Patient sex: F
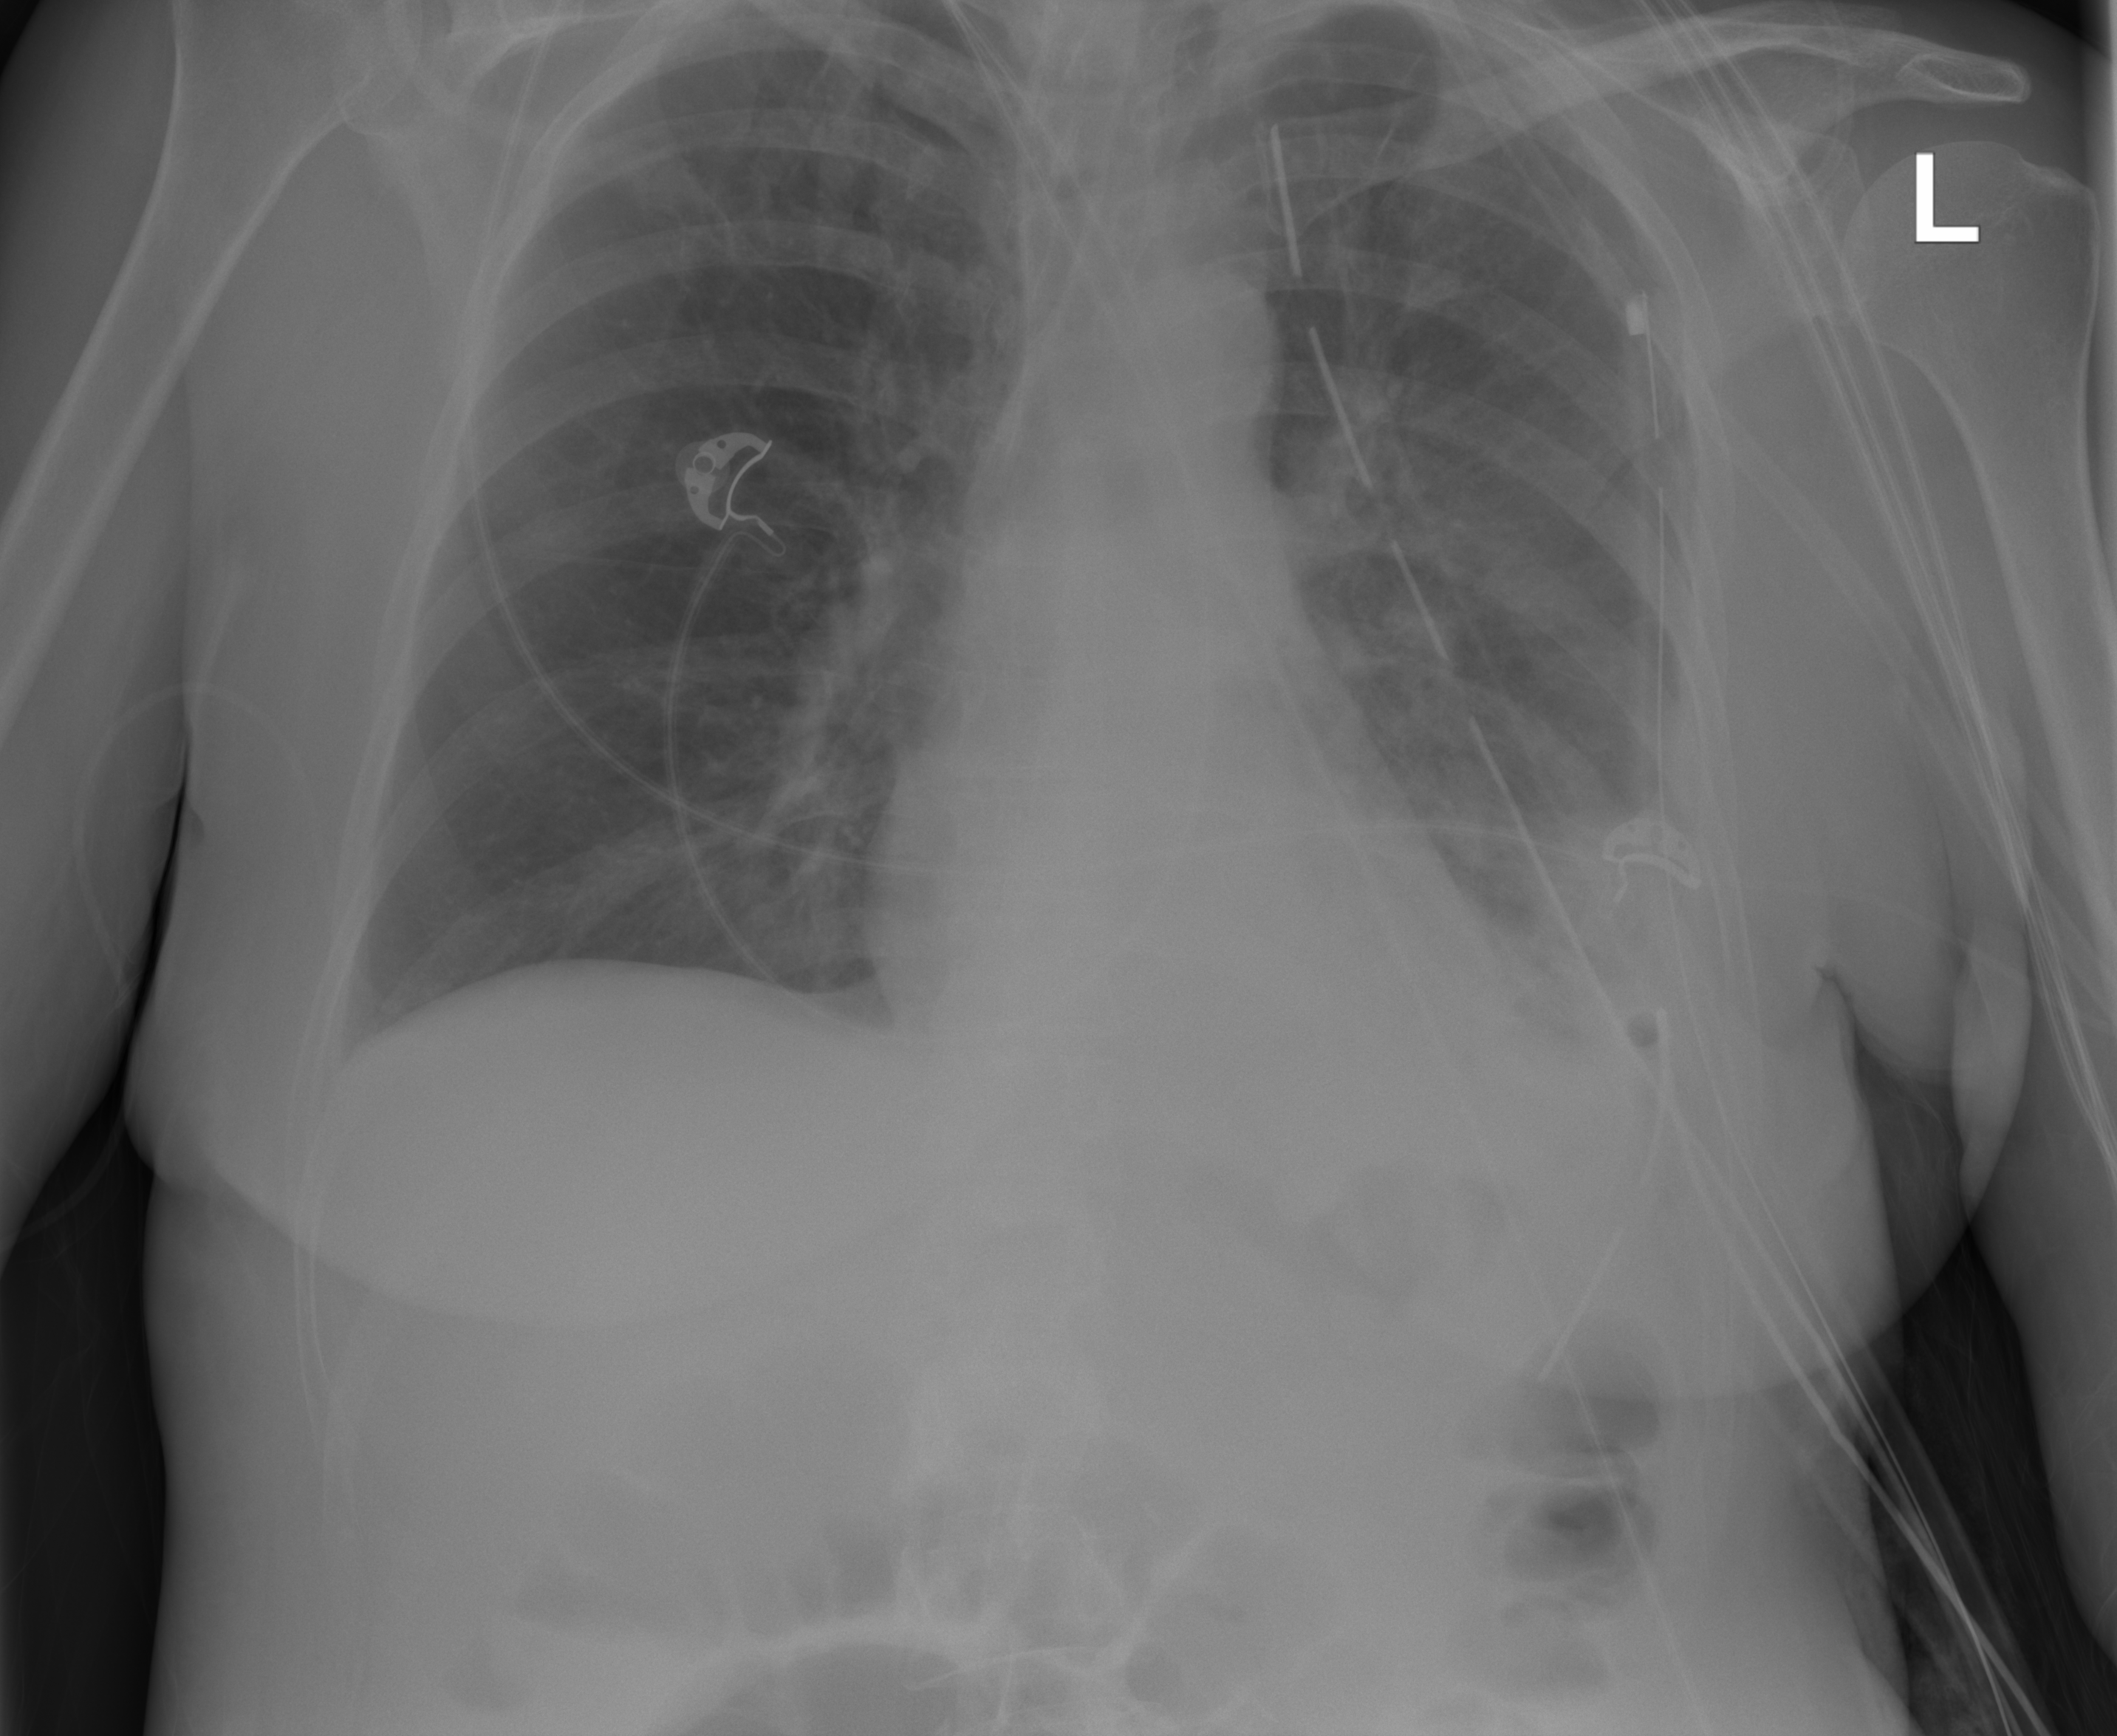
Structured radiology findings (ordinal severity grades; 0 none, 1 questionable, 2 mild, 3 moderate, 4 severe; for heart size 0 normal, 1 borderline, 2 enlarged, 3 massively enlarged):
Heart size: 0
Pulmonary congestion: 0
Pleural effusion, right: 0
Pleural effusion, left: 2
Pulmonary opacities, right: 0
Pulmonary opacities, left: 0
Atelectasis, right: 0
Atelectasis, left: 3